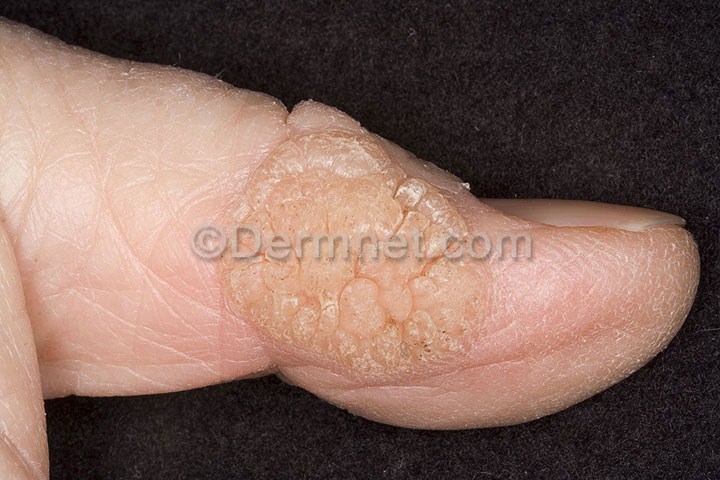
Disease: Warts Molluscum and other Viral Infections